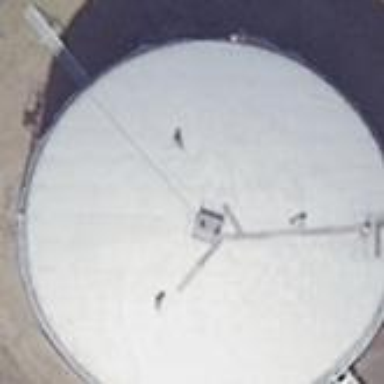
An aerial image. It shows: Storage tank building.